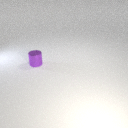
small purple metal cylinder